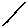
Label: line